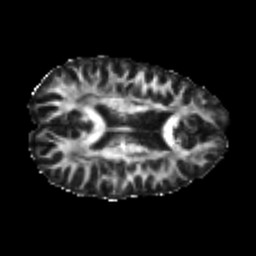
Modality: FA
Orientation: axial
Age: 24
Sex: male
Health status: healthy
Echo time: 0.074 s